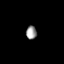
Tissue: prostate
Cell type: Fibroblasts
Senescence score: 0.7159
Nuclear area (px): 138
Mean DAPI intensity: 154.37